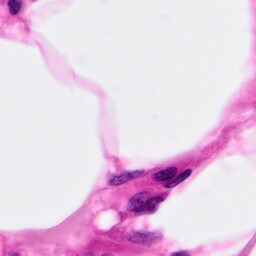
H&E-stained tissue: Pancreatic